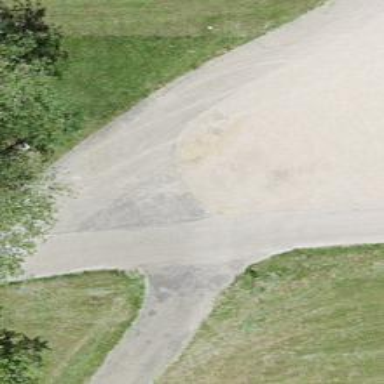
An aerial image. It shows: Paved service road.